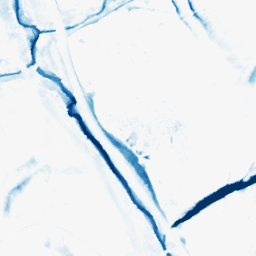
Category: morphological
Decomposition family: morphological_diamond
Decomposition parameters: operation: closing
radius: 10
Upsampling method: bspline
Upsampling parameters: scale: 4
Upsampling scale: 4